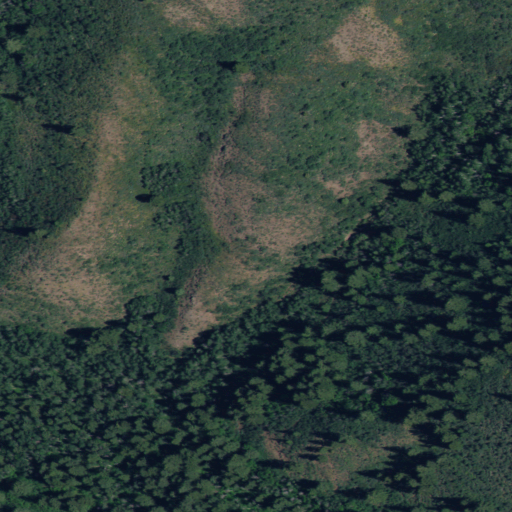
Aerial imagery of valley in Idaho named Deer Pass Gulch containing shrub, evergreen forest, and deciduous forest